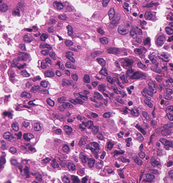
Tumor epithelial tissue: yes
Tumor-associated stroma tissue: no
Normal tissue: no